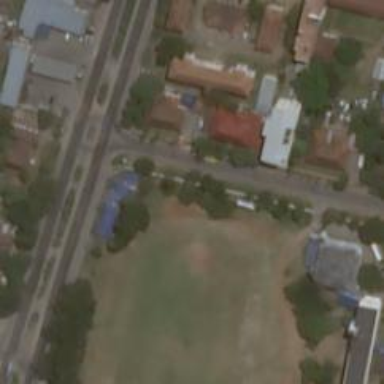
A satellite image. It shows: School.